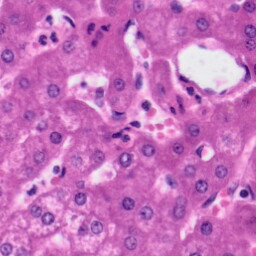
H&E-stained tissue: Liver